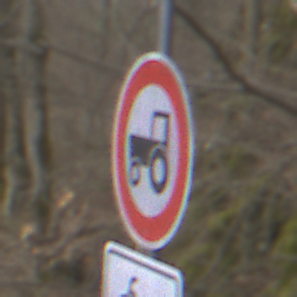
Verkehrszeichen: VerbotKraftfahrzeugeZuegeNichtSchneller25
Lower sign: EinspurigeFahrzeugeFrei2
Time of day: MorningAfternoon
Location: Outdoor (Nature)
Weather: PartlyCloudy
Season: NotSpecified
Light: Natural